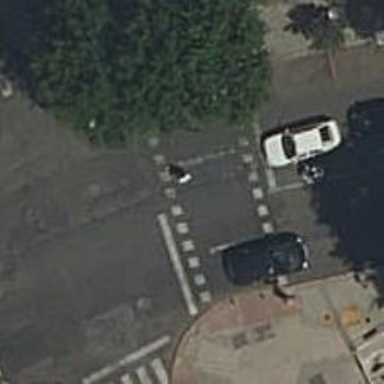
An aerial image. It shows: Road crossing with traffic signals.